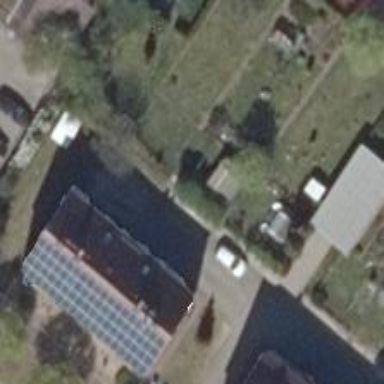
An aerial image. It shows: Building equipped with small solar photovoltaic panel for electricity generation.